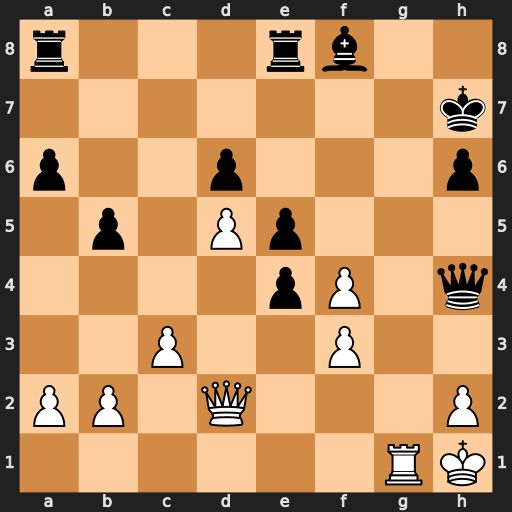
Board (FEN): r3rb2/7k/p2p3p/1p1Pp3/4pP1q/2P2P2/PP1Q3P/6RK
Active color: w
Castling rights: -
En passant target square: -
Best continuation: Qg2 Qg5 fxg5